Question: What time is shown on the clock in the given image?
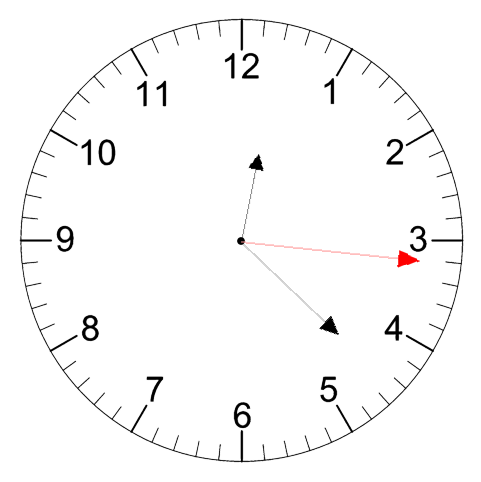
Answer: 12:22:16